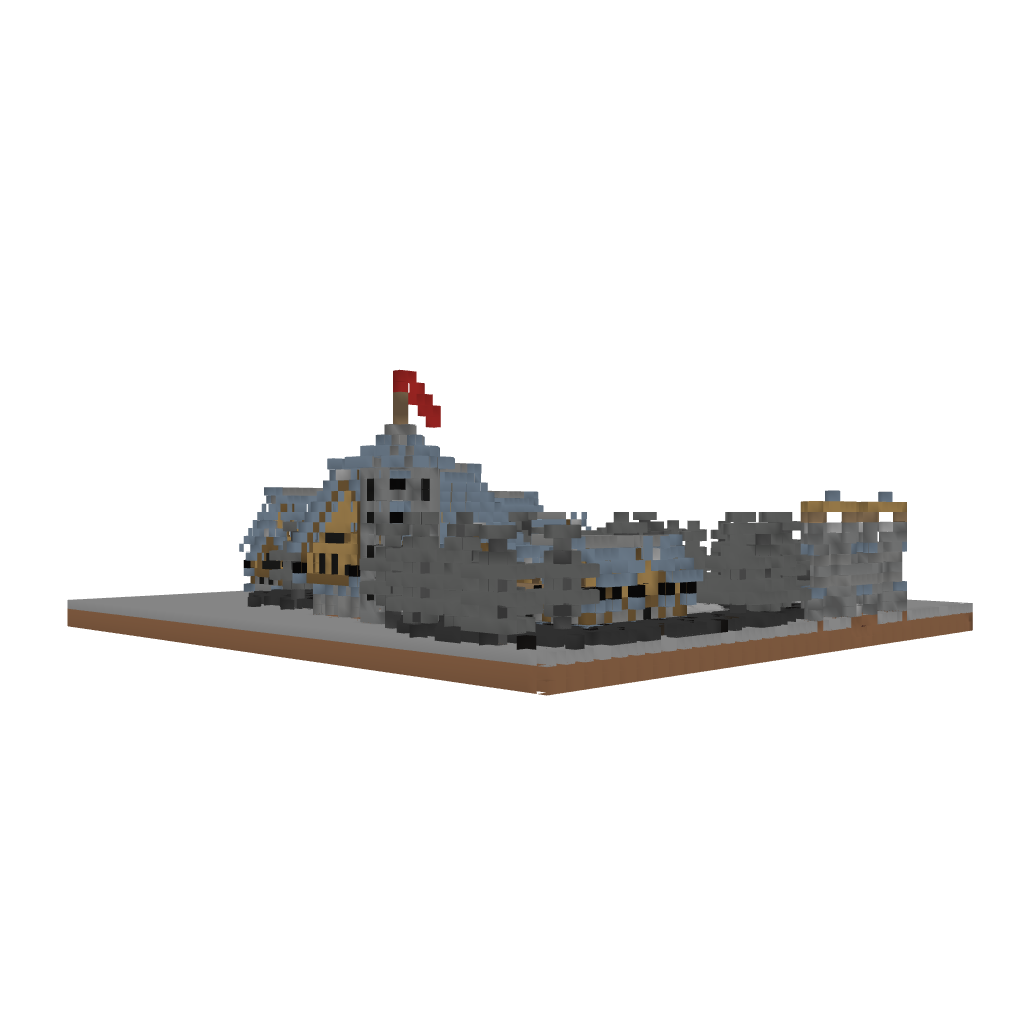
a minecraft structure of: Rustic Small town